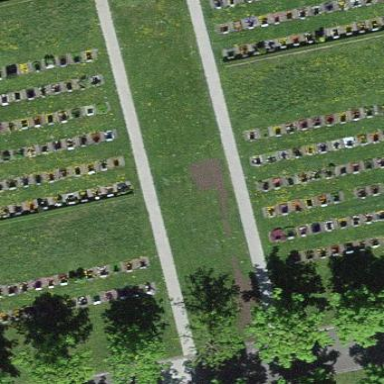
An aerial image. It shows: Sector in the cemetery.